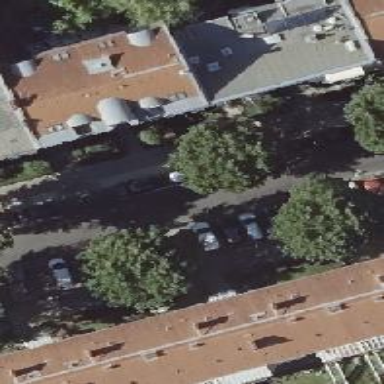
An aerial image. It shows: Urban tree with broadleaved semi-deciduous leaves.